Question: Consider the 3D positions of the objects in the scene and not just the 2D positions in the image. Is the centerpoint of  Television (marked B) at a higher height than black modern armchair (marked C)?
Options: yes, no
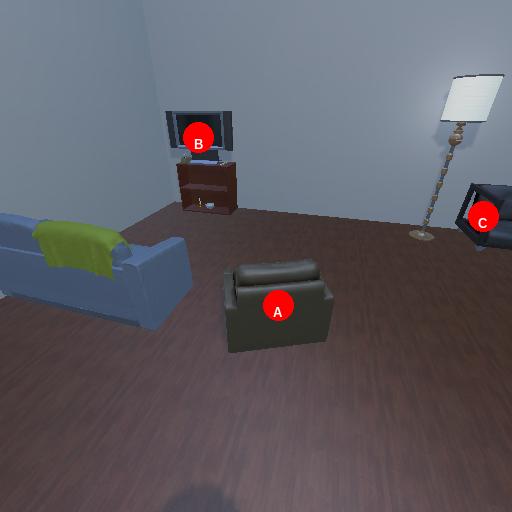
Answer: yes